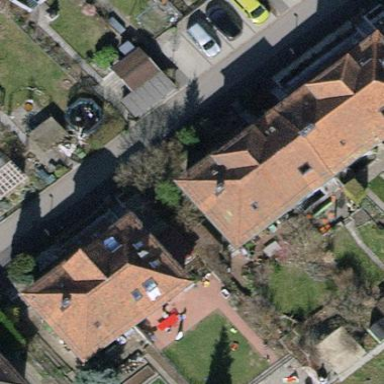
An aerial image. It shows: Building with tile roof.